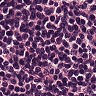
Metastatic tissue present: yes